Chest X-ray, PA view. Patient: 71 years old, sex F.
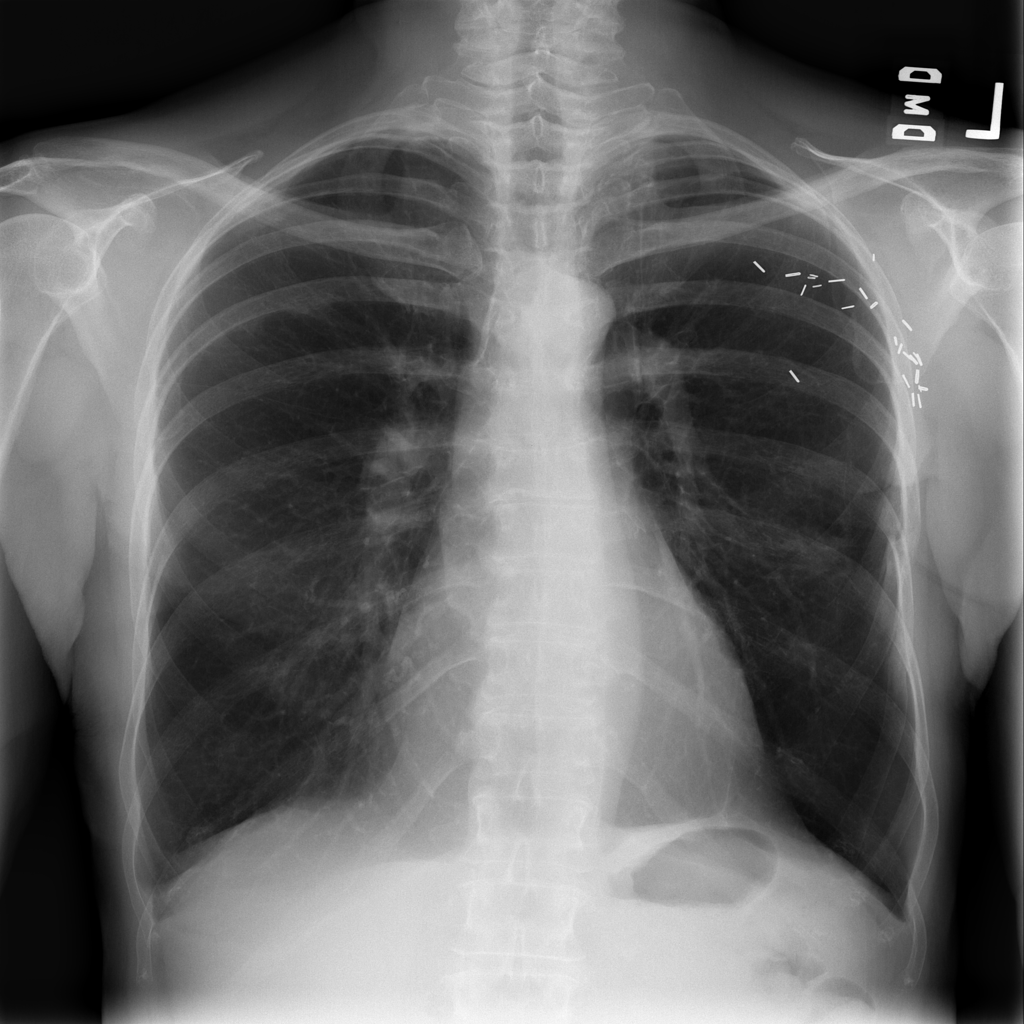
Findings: No Finding